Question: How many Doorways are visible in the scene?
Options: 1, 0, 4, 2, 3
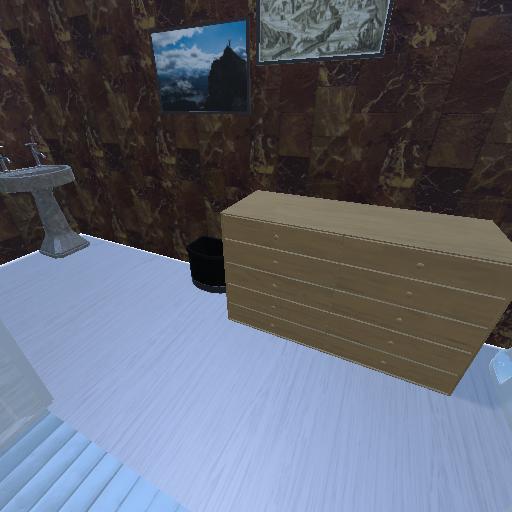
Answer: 1